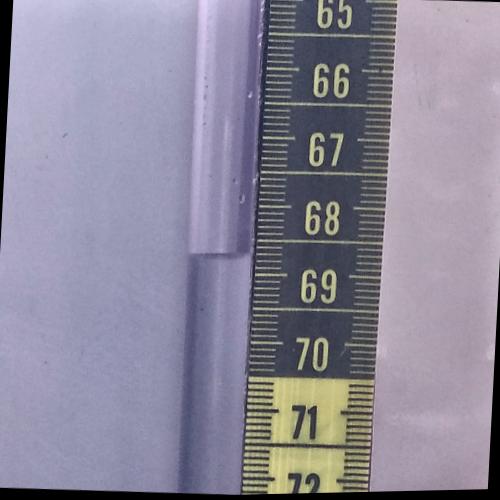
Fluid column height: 68.7 cm